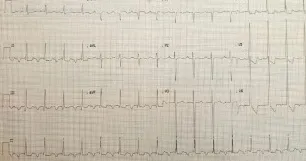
ECGs of patient #3 pre- and post-ivabradine. (A) ECG showing incessant atrial tachycardia.
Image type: electrography (ekg)